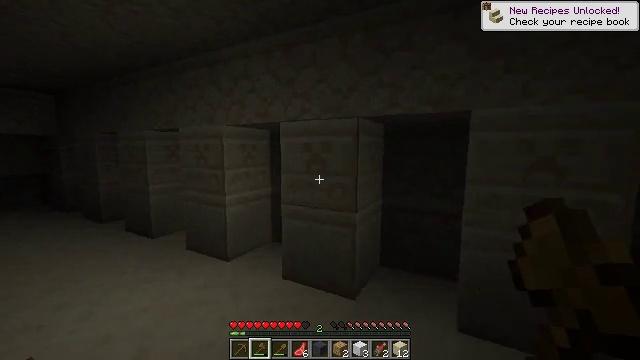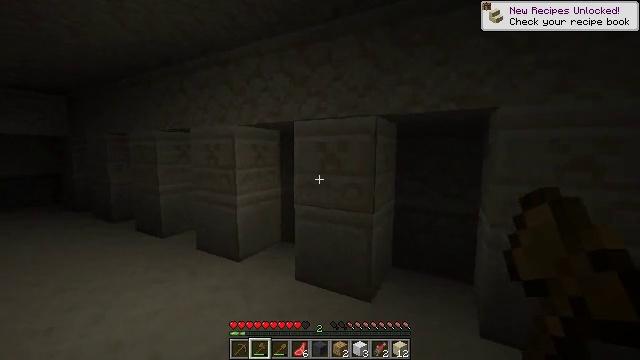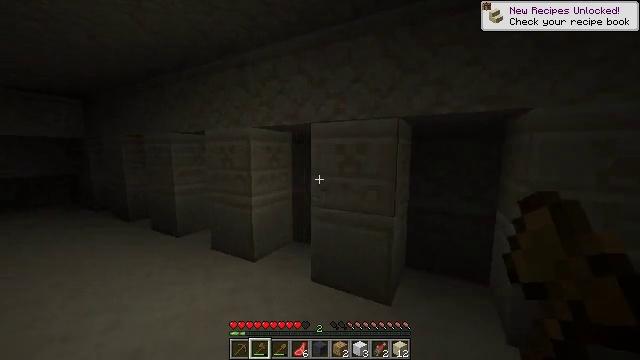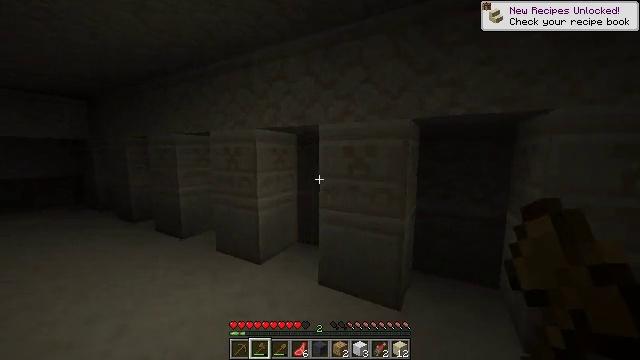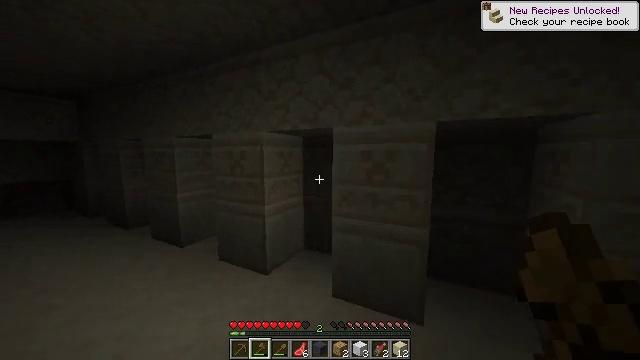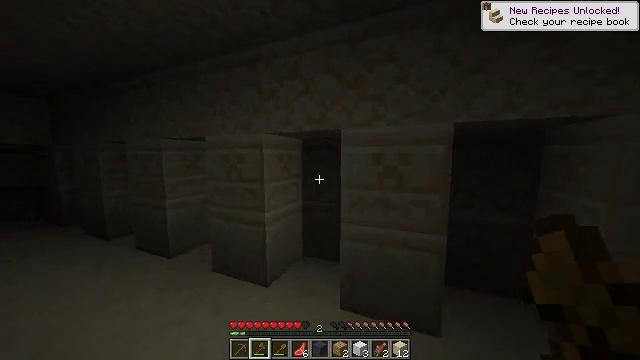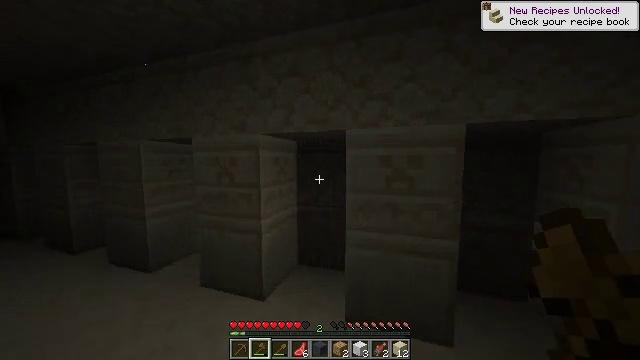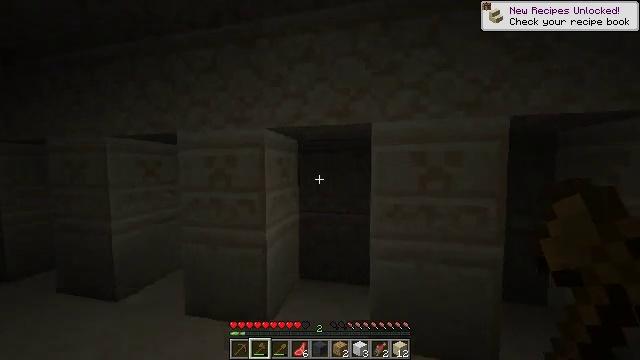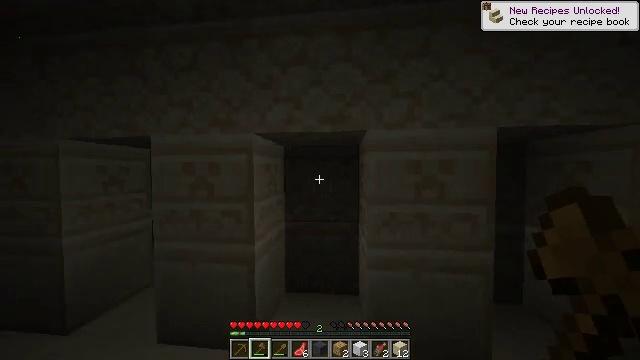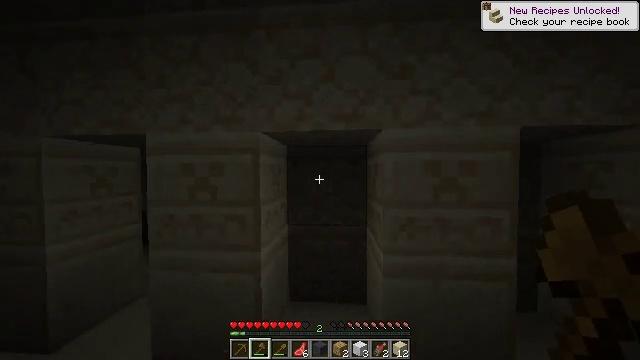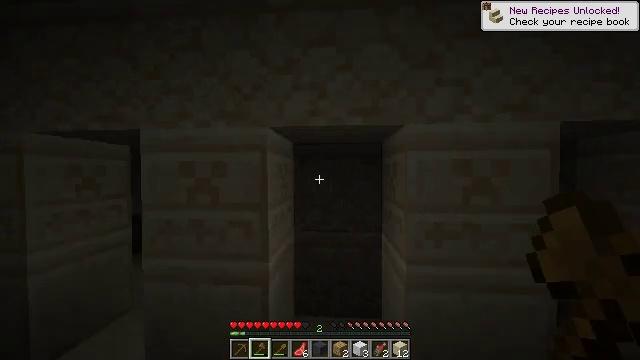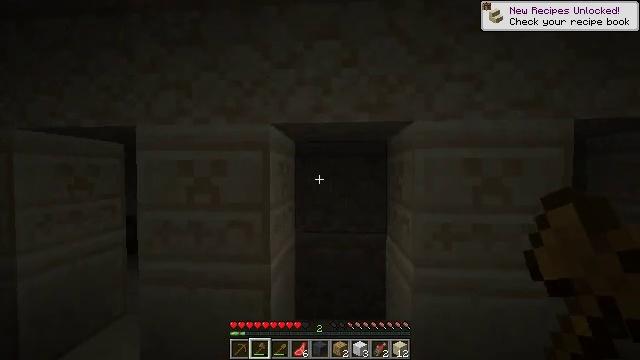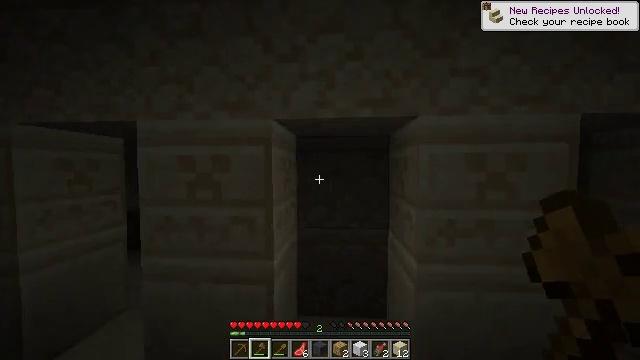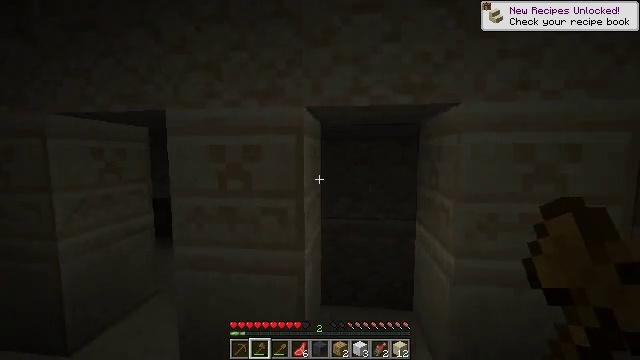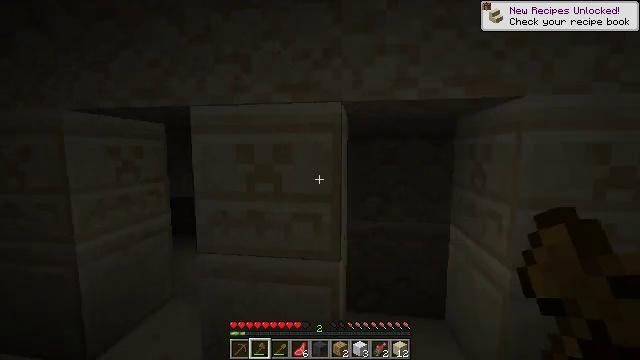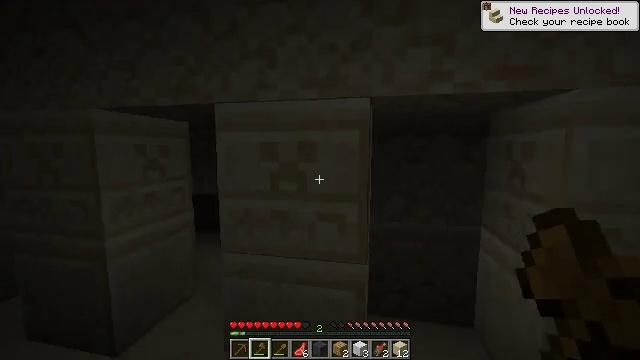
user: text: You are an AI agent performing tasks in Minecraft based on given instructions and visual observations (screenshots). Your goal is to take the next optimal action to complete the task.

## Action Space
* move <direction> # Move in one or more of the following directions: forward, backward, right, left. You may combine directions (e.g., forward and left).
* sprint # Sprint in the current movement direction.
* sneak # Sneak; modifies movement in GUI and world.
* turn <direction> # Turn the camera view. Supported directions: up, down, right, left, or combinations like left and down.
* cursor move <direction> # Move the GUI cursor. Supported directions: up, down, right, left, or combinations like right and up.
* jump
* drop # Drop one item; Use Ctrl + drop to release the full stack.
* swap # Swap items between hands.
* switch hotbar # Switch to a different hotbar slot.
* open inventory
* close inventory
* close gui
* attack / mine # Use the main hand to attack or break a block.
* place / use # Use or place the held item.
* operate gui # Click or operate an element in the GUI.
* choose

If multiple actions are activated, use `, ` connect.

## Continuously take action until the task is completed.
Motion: motion action
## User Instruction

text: Mine blue terracotta.
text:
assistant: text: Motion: move forward and move left, sprint
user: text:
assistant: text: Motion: move forward and move left, sprint
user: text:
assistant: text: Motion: move forward and move left, sprint
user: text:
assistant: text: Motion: move forward and move left, sprint, turn right
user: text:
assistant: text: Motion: move forward and move left, sprint, turn right
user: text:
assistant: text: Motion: move forward and move left, sprint, turn right
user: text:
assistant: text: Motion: move forward and move left, sprint, turn right and up
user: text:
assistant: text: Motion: move left, turn right and up
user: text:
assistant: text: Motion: turn right
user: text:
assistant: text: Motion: no_op
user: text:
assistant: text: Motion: no_op
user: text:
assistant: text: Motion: move left, turn down
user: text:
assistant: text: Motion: move forward and move left, turn left and down
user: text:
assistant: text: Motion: move forward and move left, turn left
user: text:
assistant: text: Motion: move forward and move left, turn left
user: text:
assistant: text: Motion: move forward and move left, turn left
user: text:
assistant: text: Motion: move forward and move left, turn left
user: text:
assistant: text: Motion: move forward and move left
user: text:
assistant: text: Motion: move left
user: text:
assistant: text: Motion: move left, turn right
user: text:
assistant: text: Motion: move forward and move left, turn right
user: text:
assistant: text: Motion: move forward and move left, turn right
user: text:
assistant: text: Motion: move forward
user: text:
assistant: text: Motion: move forward
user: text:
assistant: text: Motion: move forward, turn right and down
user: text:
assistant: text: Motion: move forward, turn right and down
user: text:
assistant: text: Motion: move forward, turn down
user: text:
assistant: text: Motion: move forward, turn down
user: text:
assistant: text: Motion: move forward
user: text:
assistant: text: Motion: move forward and move right, turn left and down